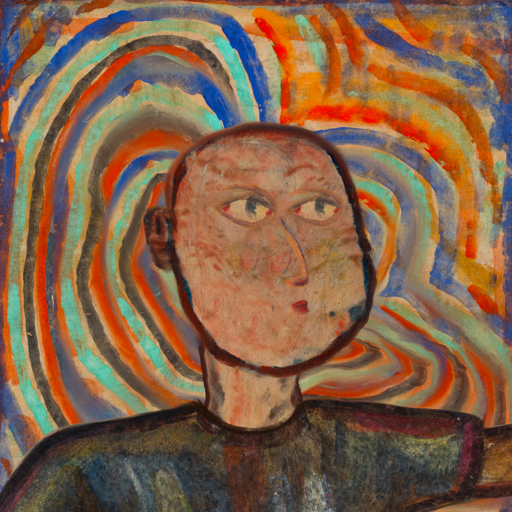
Background: Sisters, Head And Neck Side: Orphan, Face Side: GypsyMother, Bust: Mosgoul, Hair Side: Blank, Head Accessory: Blank, Second Necklace: Blank, Necklace: Blank, Baby: Blank